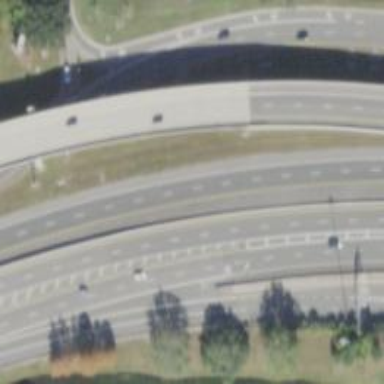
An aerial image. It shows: Asphalt motorway.